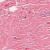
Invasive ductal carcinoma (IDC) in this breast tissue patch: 0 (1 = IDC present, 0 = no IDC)